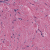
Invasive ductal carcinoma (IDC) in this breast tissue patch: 0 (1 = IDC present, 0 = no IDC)